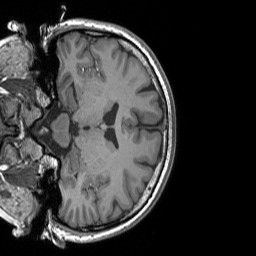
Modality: T1w
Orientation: coronal
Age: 24
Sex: female
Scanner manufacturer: siemens
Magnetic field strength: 3 T
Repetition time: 1.8 s
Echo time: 0.00252 s